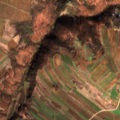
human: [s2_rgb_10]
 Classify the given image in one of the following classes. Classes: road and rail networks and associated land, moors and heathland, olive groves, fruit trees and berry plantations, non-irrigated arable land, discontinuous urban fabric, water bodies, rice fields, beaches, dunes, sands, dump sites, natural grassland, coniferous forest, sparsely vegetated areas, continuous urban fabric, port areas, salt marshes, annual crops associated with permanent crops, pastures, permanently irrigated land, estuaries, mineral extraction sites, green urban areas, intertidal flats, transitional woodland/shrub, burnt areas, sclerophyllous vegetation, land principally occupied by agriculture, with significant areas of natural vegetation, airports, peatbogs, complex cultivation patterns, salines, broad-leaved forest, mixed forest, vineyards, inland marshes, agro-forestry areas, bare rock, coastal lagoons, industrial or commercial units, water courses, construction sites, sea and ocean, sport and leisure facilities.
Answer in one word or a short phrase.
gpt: non-irrigated arable land, vineyards, complex cultivation patterns, land principally occupied by agriculture, with significant areas of natural vegetation, broad-leaved forest